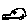
Label: car